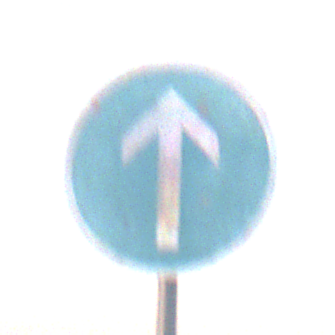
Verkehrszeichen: VorgeschriebeneFahrtrichtungGeradeaus
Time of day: SunriseSunset
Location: Outdoor (Nature)
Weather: Clear
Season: NotSpecified
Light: Natural